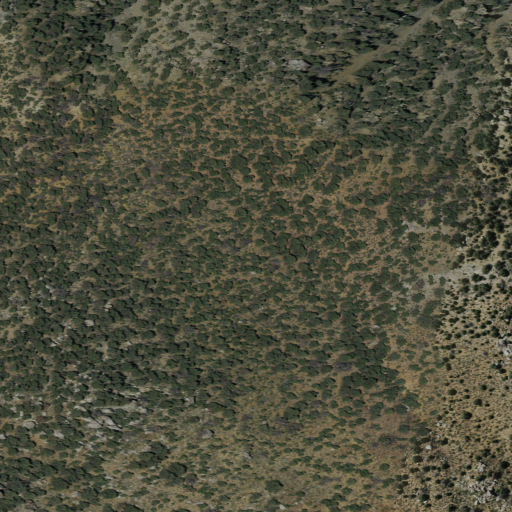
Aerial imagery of mountains in California named Argus Range containing shrub and evergreen forest